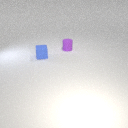
small blue rubber cube in front of small purple rubber cylinder